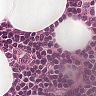
Metastatic tissue present: no